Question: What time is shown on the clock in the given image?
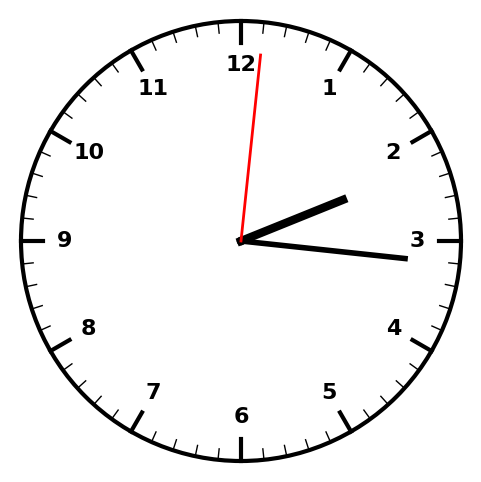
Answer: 02:16:01